Question: I had this
'$file = array('file' => Input::file('file'));'
and
'dd($file);' return

How do I access file mimeType via the way ?
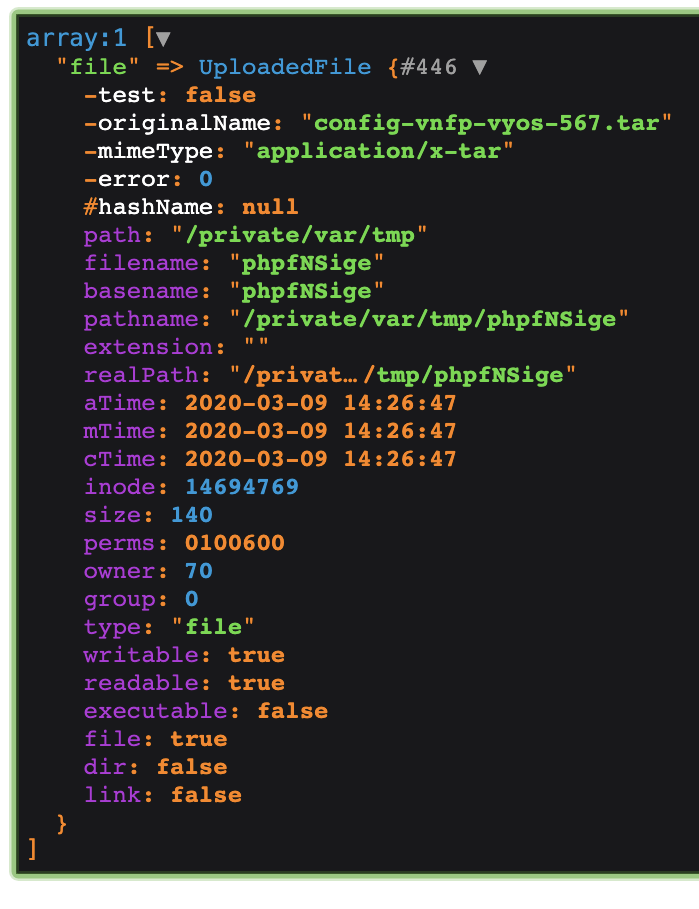
Answer: You may use one of this functions:
- '$file['file']->getClientMimeType();'> The client mime type is extracted from the request from which the file was uploaded, so it should not be considered as a safe value.
For a trusted mime type, use 'getMimeType()' instead (which guesses the mime type based on the file content).- '$file['file']->getMimeType();'> The mime type is guessed using a 'MimeTypeGuesserInterface' instance, which uses 'finfo_file()' then the "file" system binary, depending on which of those are available.